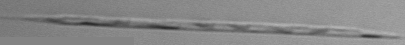
Label: Rhizosolenia